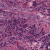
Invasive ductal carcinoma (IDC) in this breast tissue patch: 1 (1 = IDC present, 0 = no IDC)